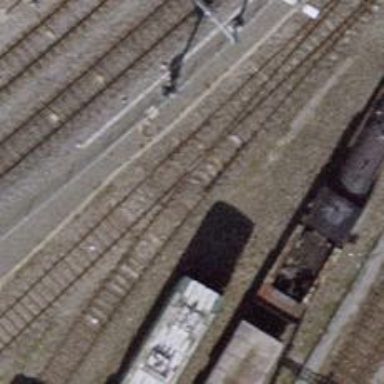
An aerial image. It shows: Preserved railway with one track passing through yard area.